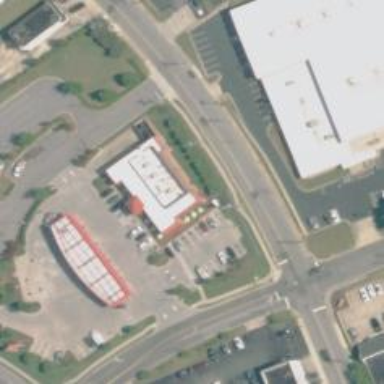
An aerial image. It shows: Convenience shop.